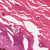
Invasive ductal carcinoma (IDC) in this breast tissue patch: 0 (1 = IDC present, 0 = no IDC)